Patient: sex M, age 52
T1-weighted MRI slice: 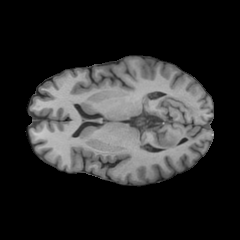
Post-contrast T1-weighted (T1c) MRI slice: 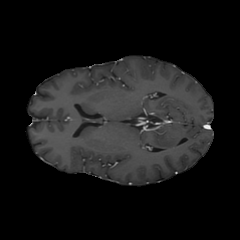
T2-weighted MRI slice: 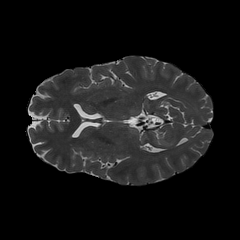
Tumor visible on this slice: no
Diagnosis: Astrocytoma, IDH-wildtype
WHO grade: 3